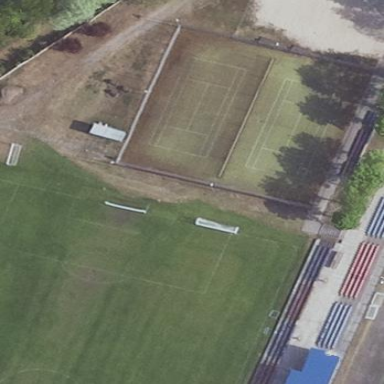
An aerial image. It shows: Tennis court in leisure pitch.